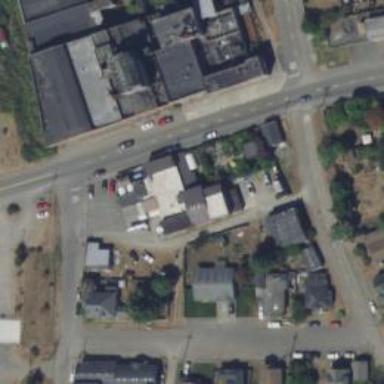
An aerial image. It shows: Alleyway designated as service road.